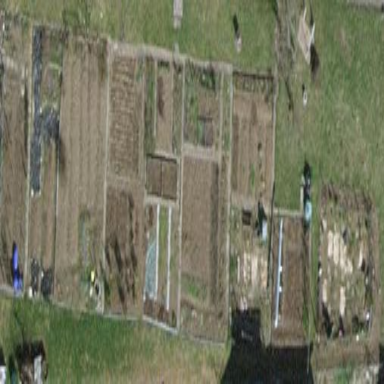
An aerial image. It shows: Area designated for allotments.